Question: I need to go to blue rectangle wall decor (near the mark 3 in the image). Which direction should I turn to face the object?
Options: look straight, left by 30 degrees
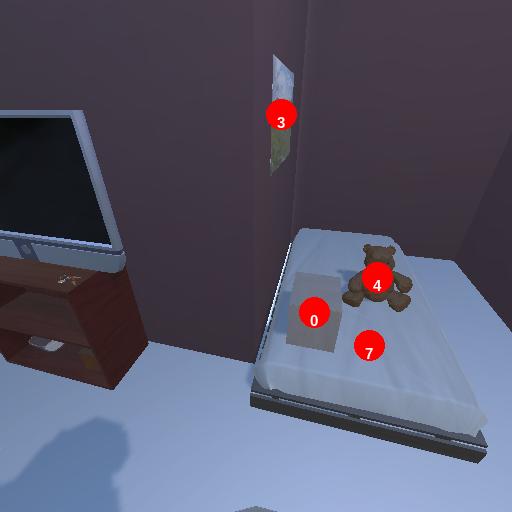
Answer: look straight